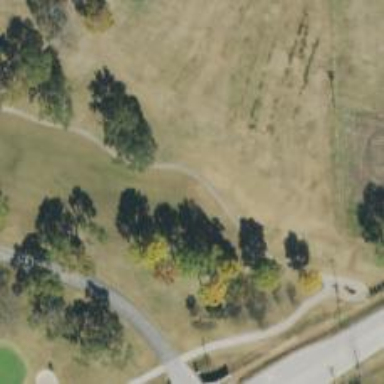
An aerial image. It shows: Path for both road and golf.